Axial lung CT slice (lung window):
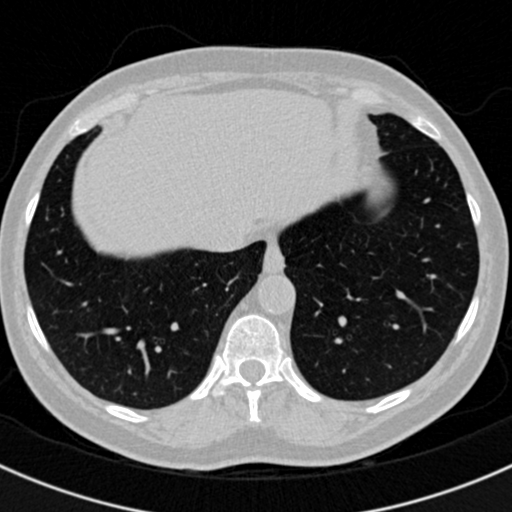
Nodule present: no